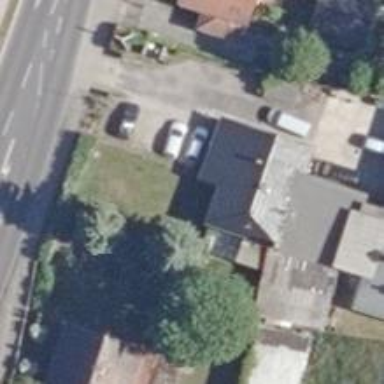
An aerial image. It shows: Car repair shop.